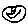
Label: smiley face